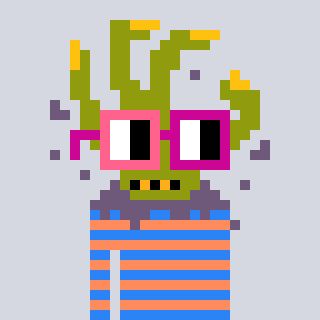
a pixel art character with square pink and red glasses, a zombie-hand-shaped head and a peachy-colored body on a cool background